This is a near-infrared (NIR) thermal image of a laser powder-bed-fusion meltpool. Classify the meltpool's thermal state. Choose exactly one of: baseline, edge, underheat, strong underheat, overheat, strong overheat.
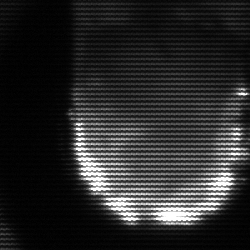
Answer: baseline